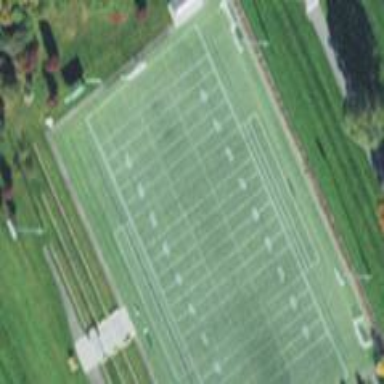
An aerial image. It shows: American football pitch.